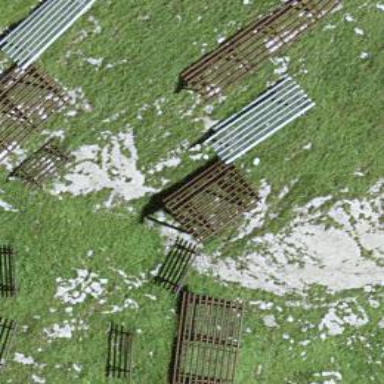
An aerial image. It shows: Snow fence that is man-made.